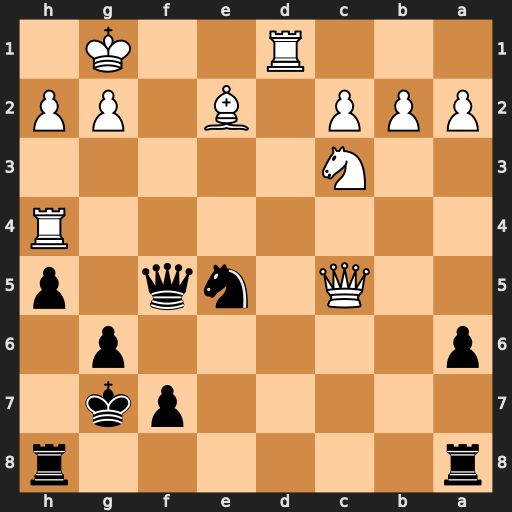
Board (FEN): r6r/5pk1/p5p1/2Q1nq1p/7R/2N5/PPP1B1PP/3R2K1
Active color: b
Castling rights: -
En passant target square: -
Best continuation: Nf3+ Bxf3 Qxc5+